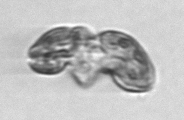
Label: Karenia